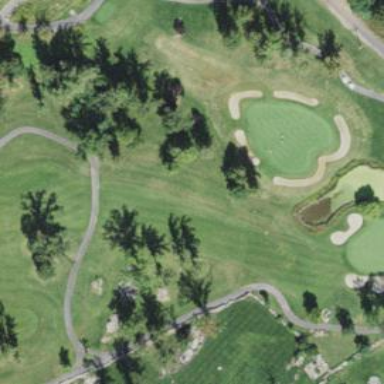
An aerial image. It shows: Golf fairway with grass surface.